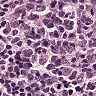
Metastatic tissue present: no